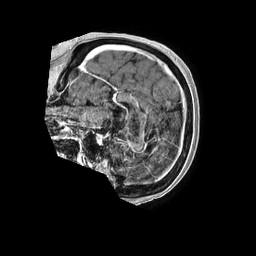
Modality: T1w
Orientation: sagittal
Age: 70
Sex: female
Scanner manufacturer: philips
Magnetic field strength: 1.5 T
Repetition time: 0.007771 s
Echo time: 0.003546 s